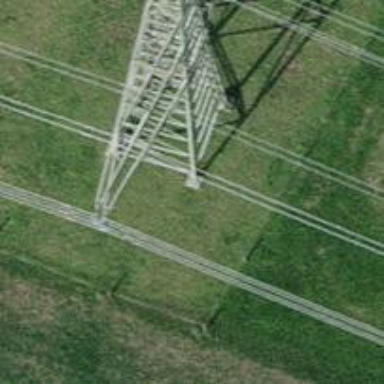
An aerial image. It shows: Power tower.